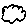
Label: cloud